Question:
Given is the snapshot of Spend DataFrame.
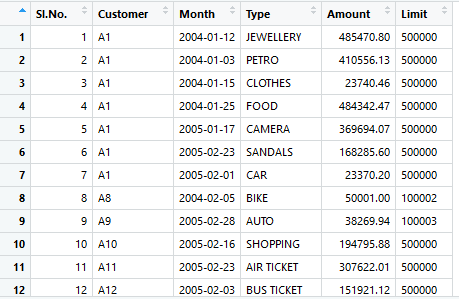
Answer: using @Edgar's answer and enhacing it a little:
'''
library(dplyr)
library(lubridate)
df %>%
group_by(lubridate::month(Month),lubridate::year(Month) ) %>%
summarise(month_average = mean(Amout))
'''